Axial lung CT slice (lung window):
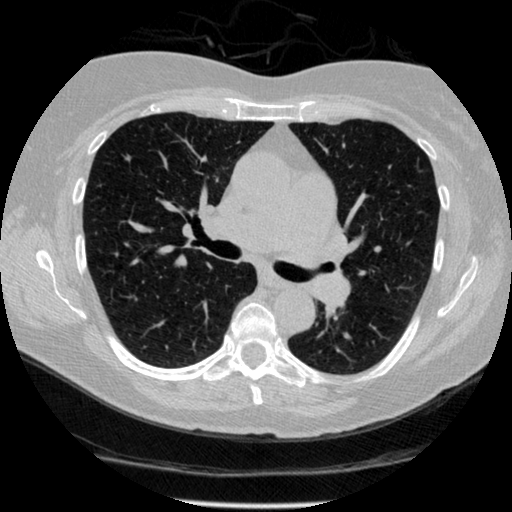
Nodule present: no